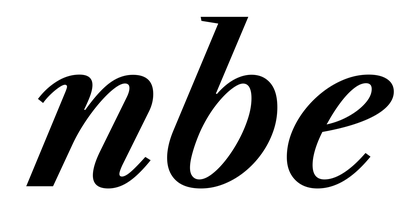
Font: LibreCaslonText-Italic_SemiBold_Italic